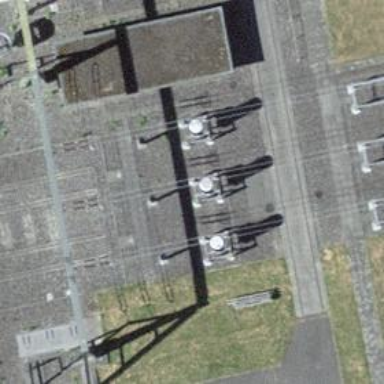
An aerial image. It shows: Switch used for power control.